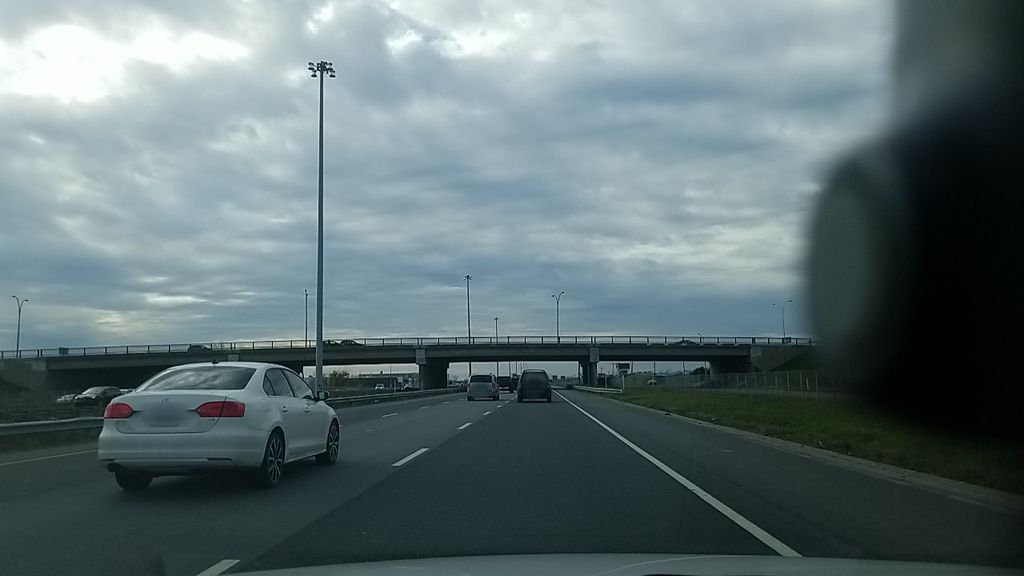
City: montreal